Chest X-ray. View position: PA
Patient age: 57
Patient sex: M
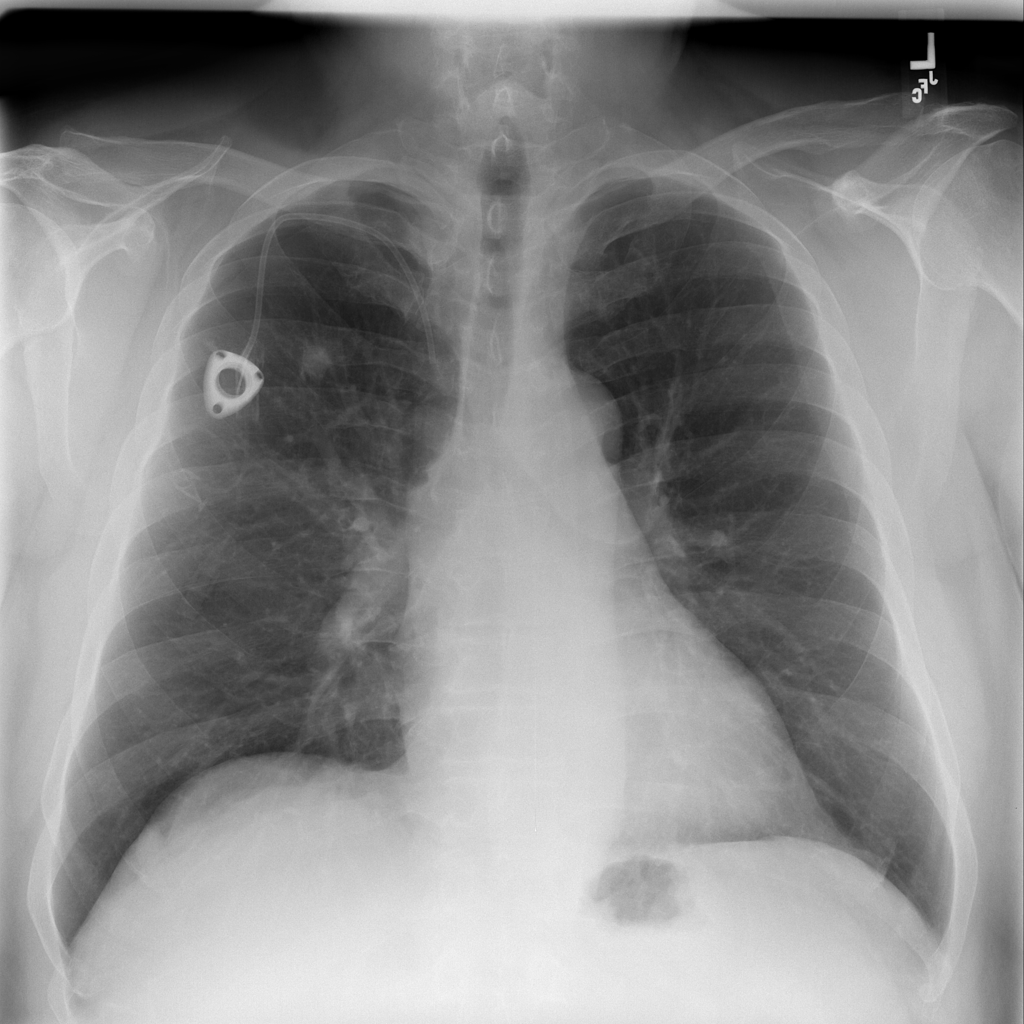
Finding: Pneumothorax